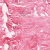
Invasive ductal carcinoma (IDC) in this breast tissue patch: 0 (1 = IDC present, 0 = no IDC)